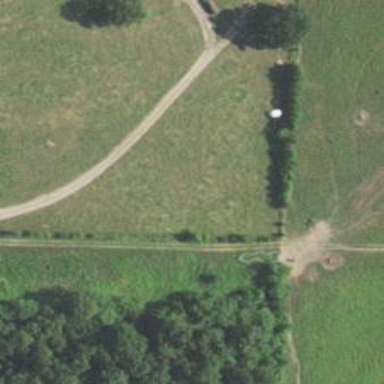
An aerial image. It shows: Driveway.